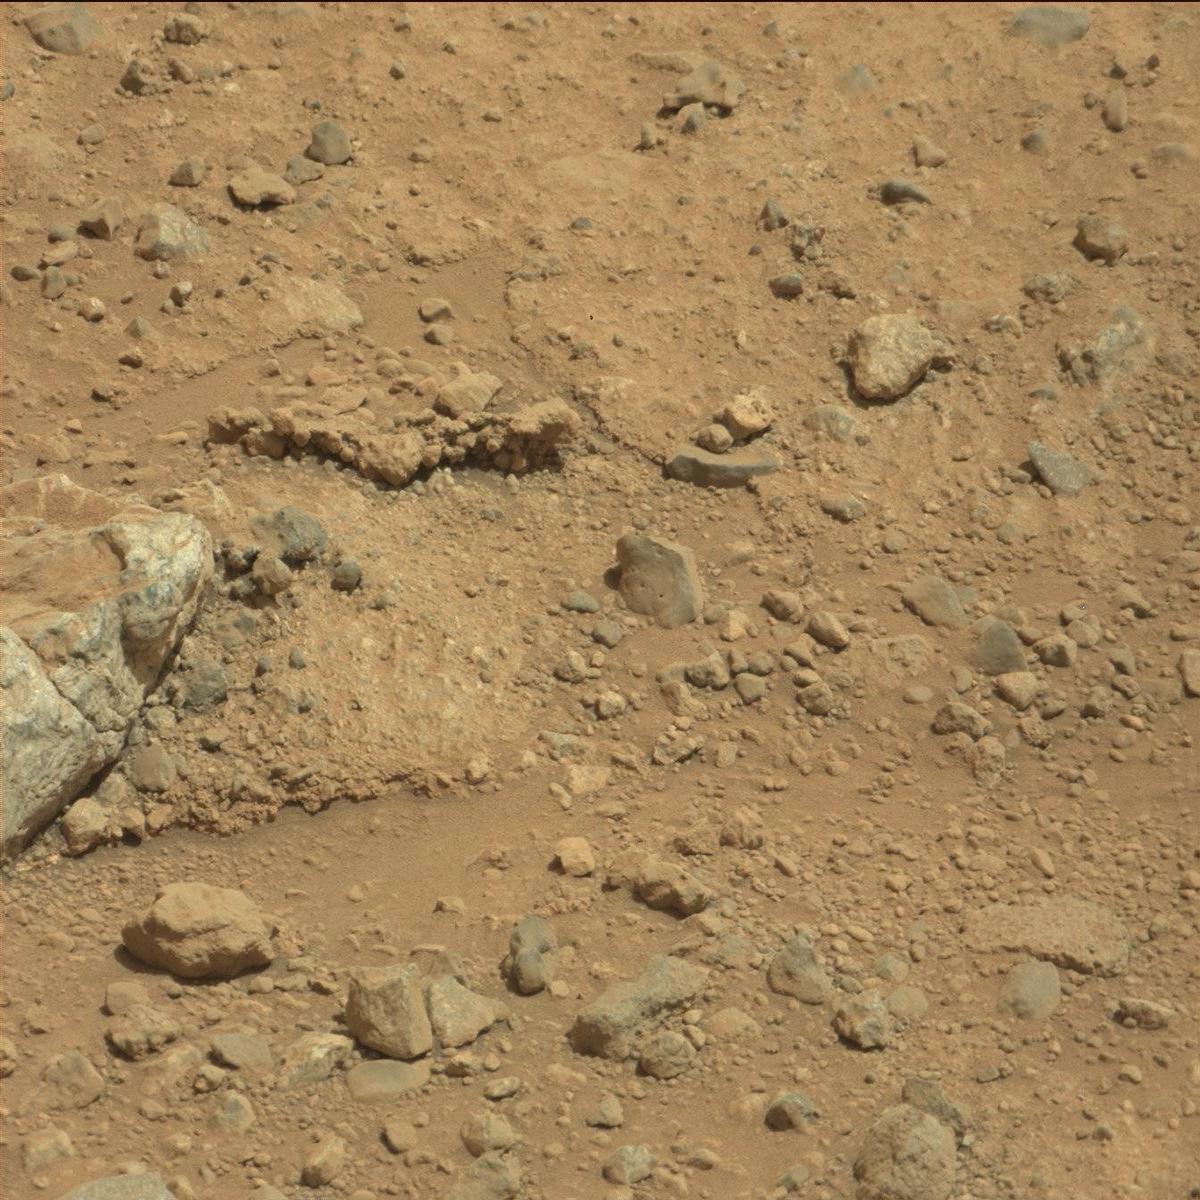
Terrain classes present: Bedrock, Rock, Sand / Soil